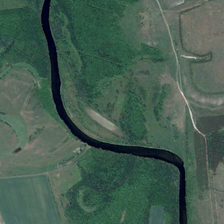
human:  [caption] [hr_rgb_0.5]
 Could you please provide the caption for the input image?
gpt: many green trees are in two sides of a curved black river .

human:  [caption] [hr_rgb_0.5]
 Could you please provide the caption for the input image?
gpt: many green trees are in two sides of a curved black river .

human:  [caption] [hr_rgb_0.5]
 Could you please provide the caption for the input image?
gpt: many green trees are in two sides of a curved black river .

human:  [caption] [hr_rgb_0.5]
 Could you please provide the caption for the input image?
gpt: many green trees are in two sides of a curved black river .

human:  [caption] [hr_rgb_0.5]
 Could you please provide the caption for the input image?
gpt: many green trees are in two sides of a curved black river .